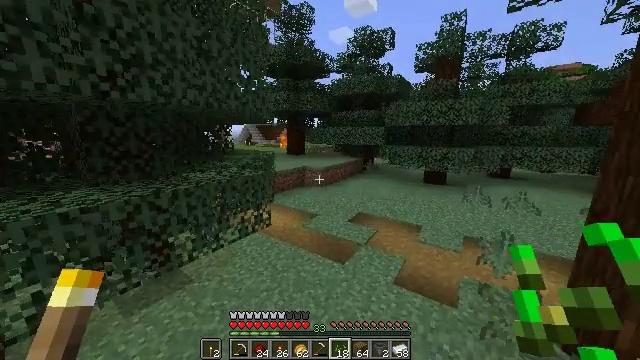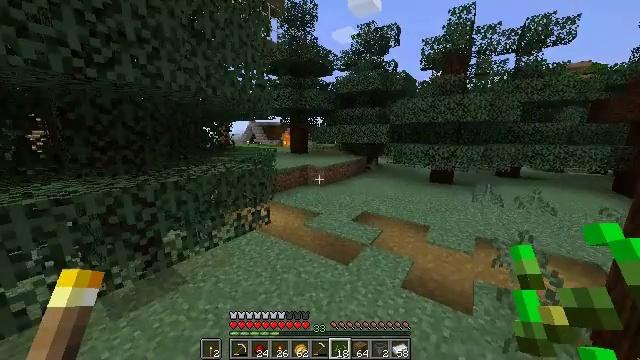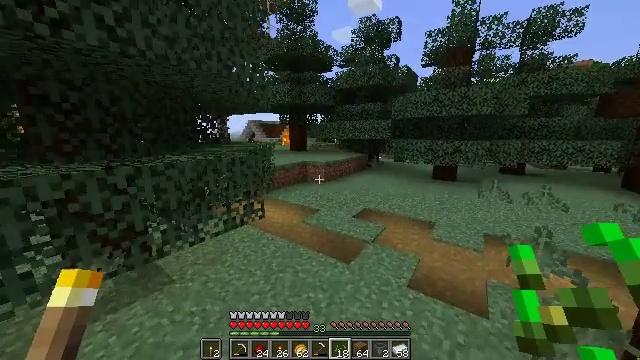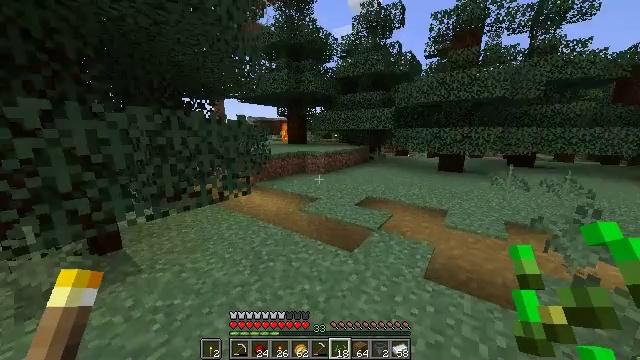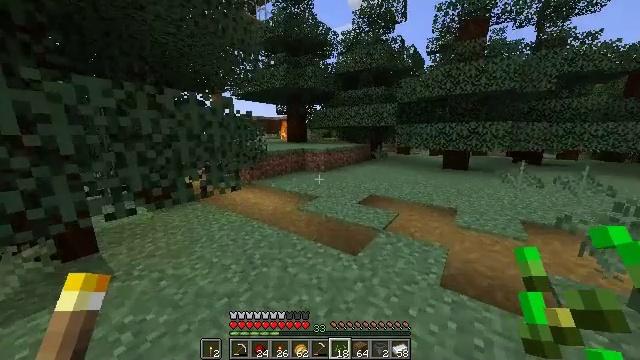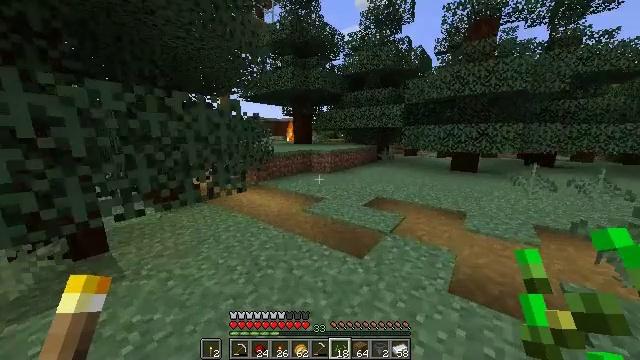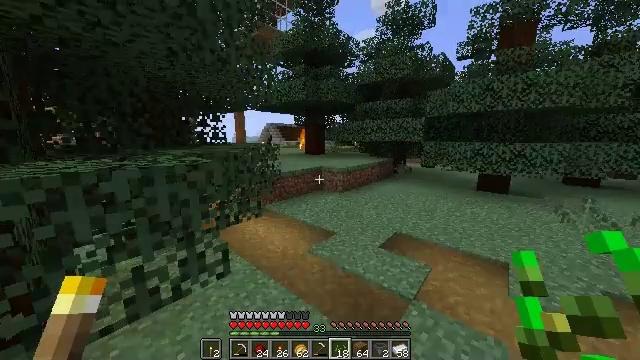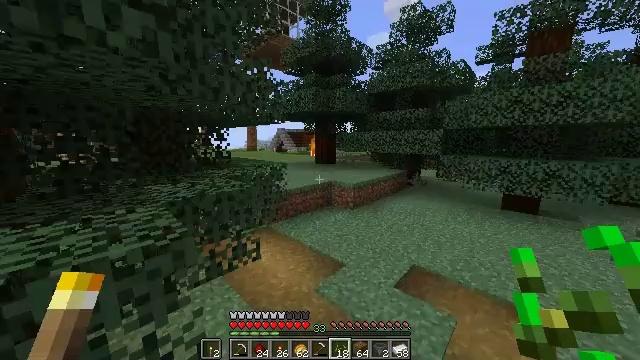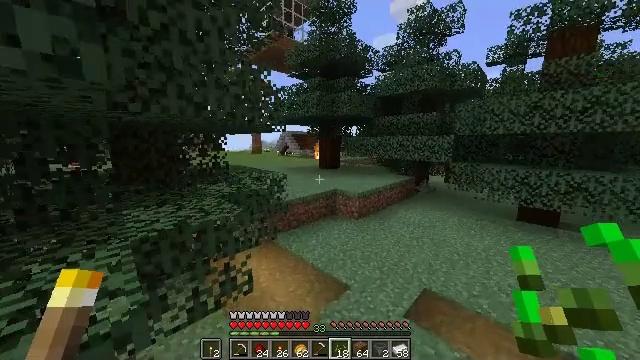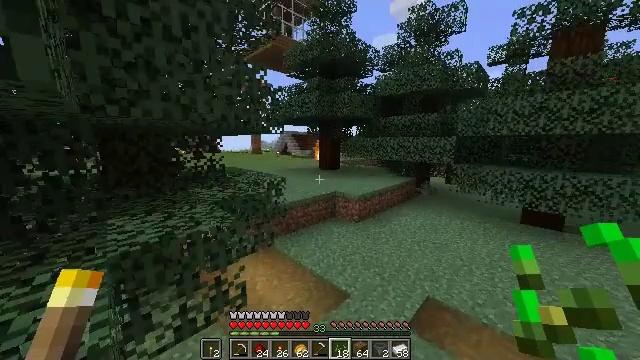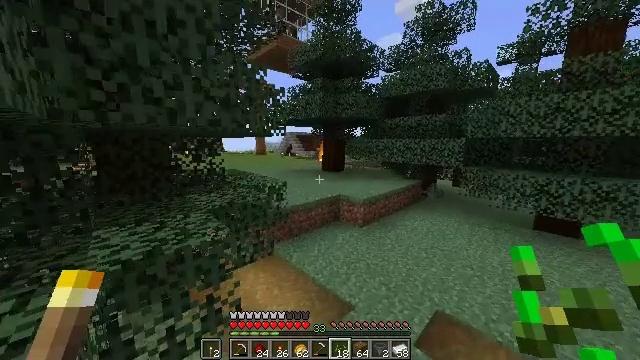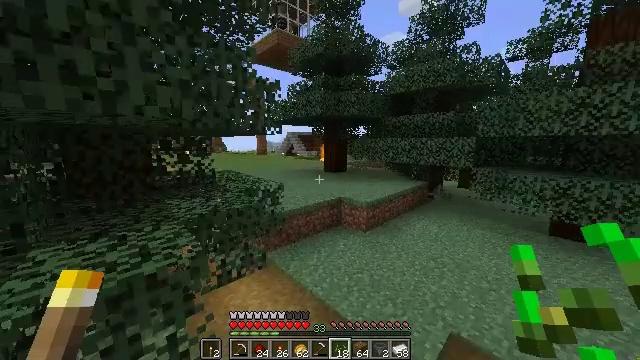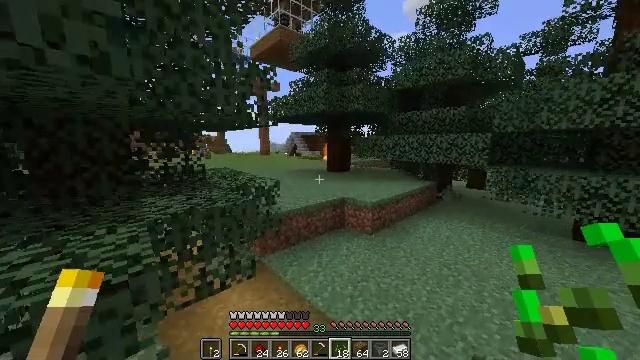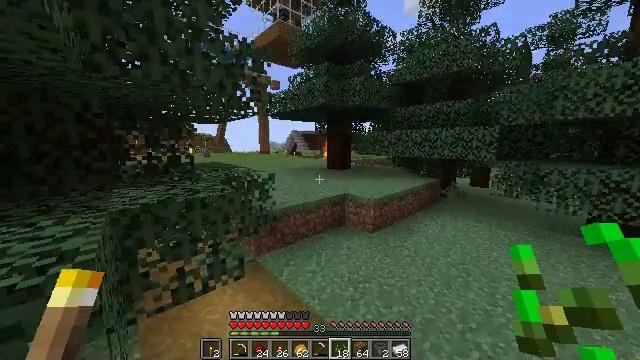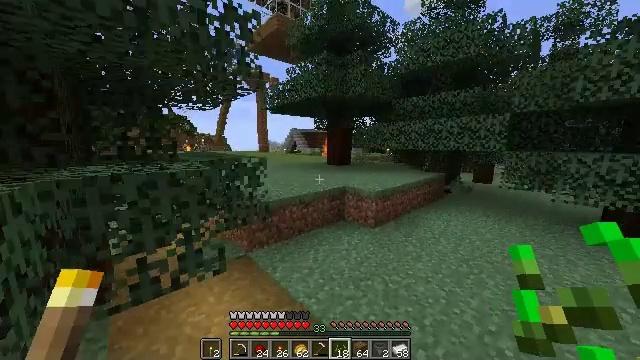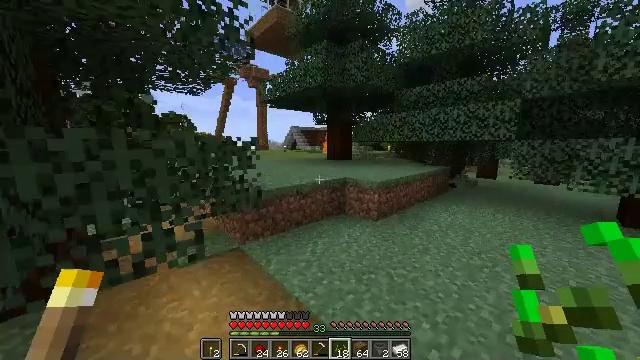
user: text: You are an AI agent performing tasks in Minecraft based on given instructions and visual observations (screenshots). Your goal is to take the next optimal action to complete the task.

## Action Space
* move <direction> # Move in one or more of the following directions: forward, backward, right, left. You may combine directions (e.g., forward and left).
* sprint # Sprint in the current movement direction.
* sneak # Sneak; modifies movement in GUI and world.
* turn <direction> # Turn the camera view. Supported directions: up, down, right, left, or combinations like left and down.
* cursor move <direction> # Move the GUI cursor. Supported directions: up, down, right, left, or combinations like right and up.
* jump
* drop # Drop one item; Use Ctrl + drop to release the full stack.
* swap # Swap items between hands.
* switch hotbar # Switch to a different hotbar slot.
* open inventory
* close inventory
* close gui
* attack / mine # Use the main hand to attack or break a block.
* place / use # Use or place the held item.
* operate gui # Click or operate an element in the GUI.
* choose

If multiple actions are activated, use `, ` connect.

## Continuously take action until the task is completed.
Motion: motion action
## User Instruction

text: Combine wheat to craft a hay block.
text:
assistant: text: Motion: move forward, jump
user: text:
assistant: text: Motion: move forward, jump
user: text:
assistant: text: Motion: move forward, jump
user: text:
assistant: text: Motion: move forward, jump
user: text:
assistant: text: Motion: move forward, sprint, turn left, jump
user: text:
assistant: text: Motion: move forward, sprint, turn left, jump
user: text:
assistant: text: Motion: move forward, sprint, turn left, jump
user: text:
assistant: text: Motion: move forward, turn left, jump
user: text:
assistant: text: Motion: move forward, jump
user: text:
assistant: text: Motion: move forward, turn left, jump
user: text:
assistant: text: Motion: move forward, jump
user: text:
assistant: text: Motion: move forward, turn left, jump
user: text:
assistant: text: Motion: move forward, jump
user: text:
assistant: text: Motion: move forward, jump
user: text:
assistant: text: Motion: move forward, jump
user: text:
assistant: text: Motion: move forward, sprint, turn left, jump
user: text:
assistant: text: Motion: move forward, sprint, turn left, jump
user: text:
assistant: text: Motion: move forward, sprint, jump
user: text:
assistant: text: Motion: move forward, jump
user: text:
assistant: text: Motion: move forward, jump
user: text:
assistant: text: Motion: move forward, jump
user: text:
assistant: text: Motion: move forward, jump
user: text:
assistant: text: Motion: move forward, jump
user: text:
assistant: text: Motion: move forward, jump
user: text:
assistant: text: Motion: move forward, sprint, jump
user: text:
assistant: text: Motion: move forward, sprint, turn left and up, jump
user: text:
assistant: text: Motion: move forward, sprint, turn left and up, jump
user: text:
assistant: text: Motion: move forward, sprint, turn left and up, jump
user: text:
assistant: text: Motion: move forward, turn left, jump
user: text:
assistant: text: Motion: move forward, jump